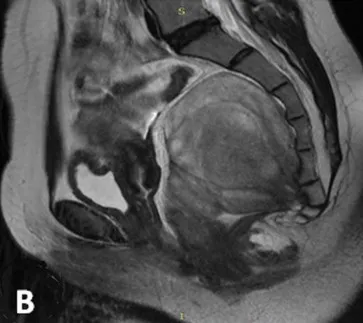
Sagittal.
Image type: radiology (mri)